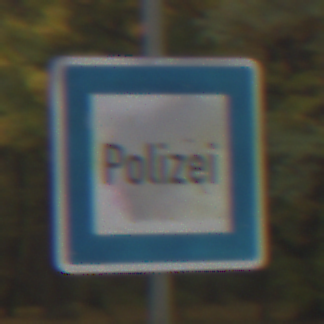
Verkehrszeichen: Polizei
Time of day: Midday
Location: Outdoor (Nature)
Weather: Overcast
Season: Autumn
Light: Natural